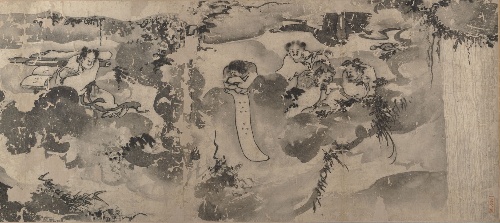
Title: 壺天聚樂圖|Merry Gatherings in the Magic Jar
Artist: Gong Kai|Unidentified artist
Artist bio: Chinese, 1222–after 1304|
Object type: Handscroll
Classification: Paintings
Medium: Handscroll; ink on paper
Culture: China
Period: Ming (1368–1644) or Qing dynasty (1644–1911)
Dimensions: Image: 11 1/2 in. × 12 ft. 3 3/8 in. (29.2 × 374.4 cm)
Department: Asian Art
Credit line: From the Collection of A. W. Bahr, Purchase, Fletcher Fund, 1947
Accession year: 1947
Repository: Metropolitan Museum of Art, New York, NY
Tags: Landscapes|Men